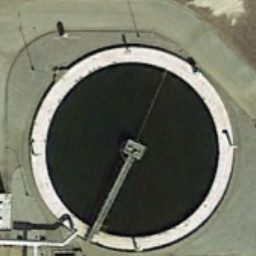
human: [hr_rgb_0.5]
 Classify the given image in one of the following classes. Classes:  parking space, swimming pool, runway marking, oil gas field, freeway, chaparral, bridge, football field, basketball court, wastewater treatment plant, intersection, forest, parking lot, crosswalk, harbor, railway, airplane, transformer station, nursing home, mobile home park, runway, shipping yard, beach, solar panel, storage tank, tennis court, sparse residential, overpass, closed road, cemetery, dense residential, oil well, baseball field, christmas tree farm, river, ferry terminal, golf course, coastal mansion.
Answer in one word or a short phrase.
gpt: wastewater treatment plant